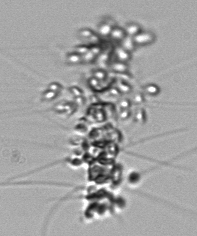
Label: Chaetoceros_didymus_TAG_external_flagellate